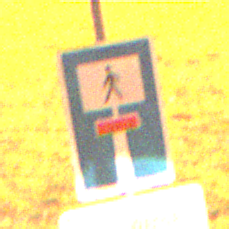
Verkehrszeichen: SackgasseFussgaengerDurchlaessig
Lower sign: HinweisGeaenderteVorfahrtVerkehrsfuehrungVerkehrsregelung3
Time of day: Night
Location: Outdoor (Suburban)
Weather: PartlyCloudy
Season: NotSpecified
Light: Artificial